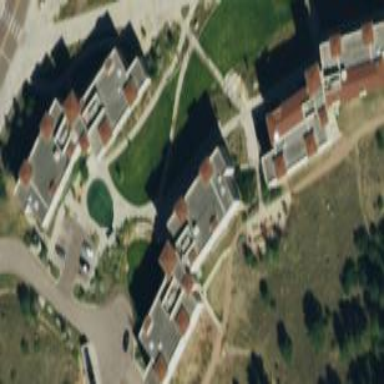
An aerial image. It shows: Dormitory building.